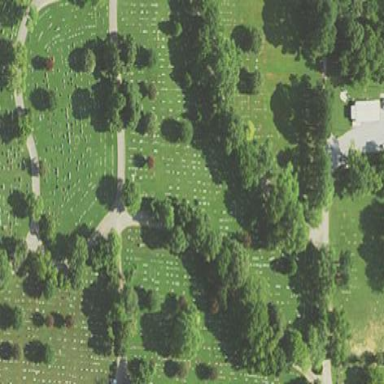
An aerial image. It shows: Cemetery.